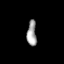
Tissue: prostate
Cell type: T cells
Senescence score: 0.3568
Nuclear area (px): 235
Mean DAPI intensity: 161.477